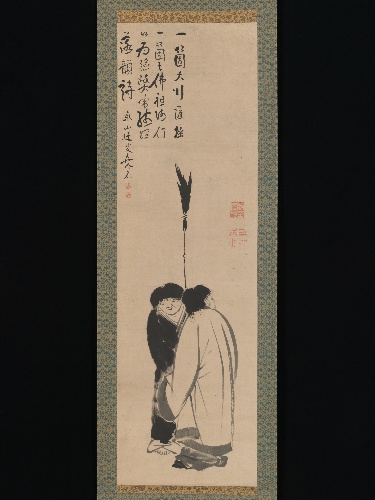
Title: 伊藤若冲筆　伝池大雅賛　寒山拾得 「 一箇大行薩埵、 一箇大佛袒師、 何以為驗 弊帚、殘經落韻詩」|Hanshan and Shide (Japanese: Kanzan and Jittoku)
Artist: Itō Jakuchū|Ike Taiga
Artist bio: Japanese, 1716–1800|Japanese, 1723–1776
Date: late 18th century
Object type: Hanging scroll
Classification: Paintings
Medium: Hanging scroll; ink on paper
Culture: Japan
Period: Edo period (1615–1868)
Dimensions: Image: 39 1/2 × 11 15/16 in. (100.4 × 30.3 cm)
Overall with mounting: 69 11/16 × 15 3/8 in. (177 × 39 cm)
Overall with knobs: 69 11/16 × 17 5/16 in. (177 × 44 cm)
Department: Asian Art
Credit line: Mary Griggs Burke Collection, Gift of the Mary and Jackson Burke Foundation, 2015
Accession year: 2015
Repository: Metropolitan Museum of Art, New York, NY
Tags: Men